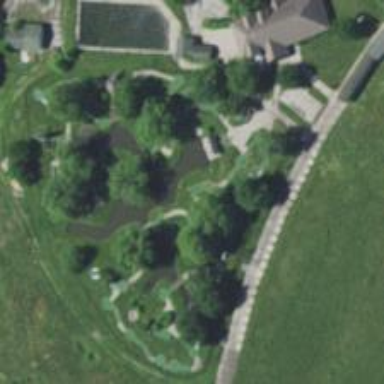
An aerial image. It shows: Miniature golf leisure land.